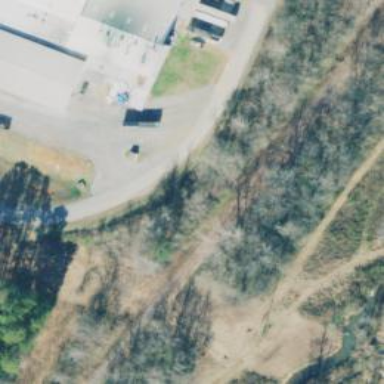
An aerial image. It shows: Abandoned spur railway.